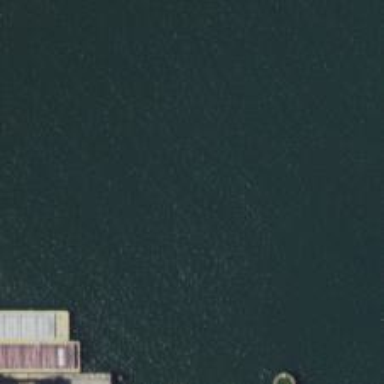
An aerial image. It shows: Dock by the waterway.